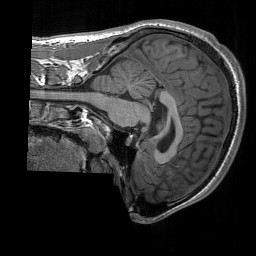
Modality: T1w
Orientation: sagittal
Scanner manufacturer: siemens
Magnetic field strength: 3 T
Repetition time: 1.76 s
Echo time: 0.0022 s